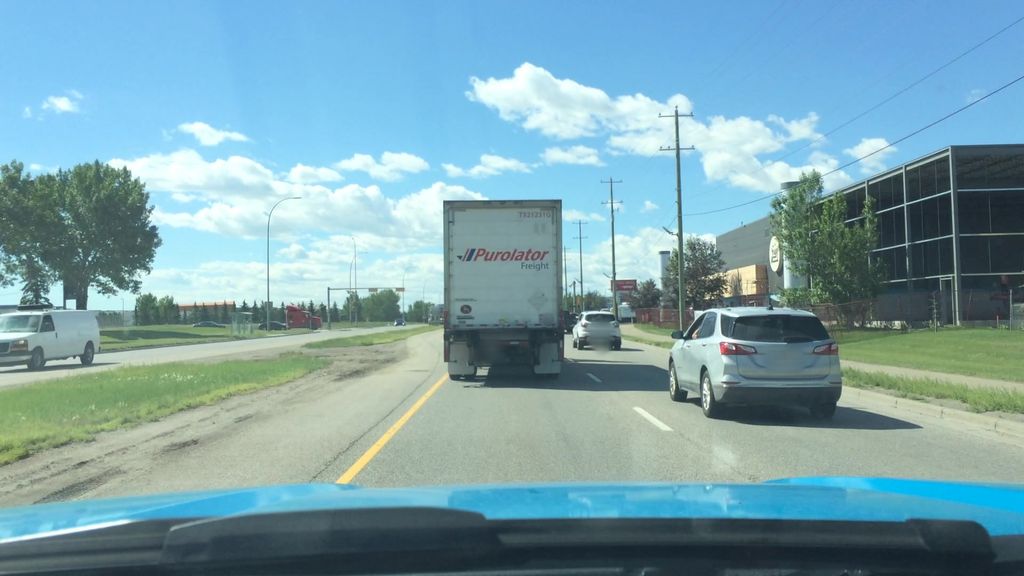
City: calgary